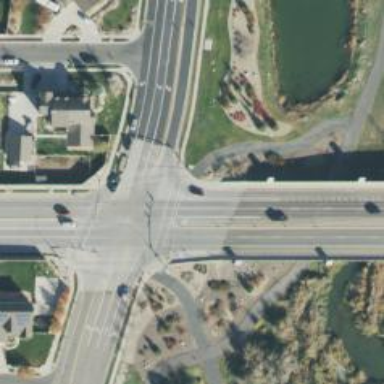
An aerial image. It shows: Crossing on footway.